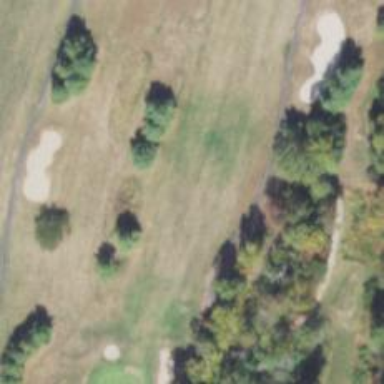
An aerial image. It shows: View of golf hole.